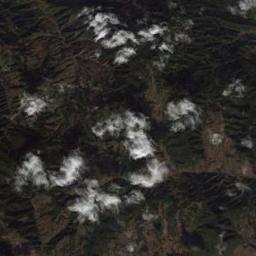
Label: cloud